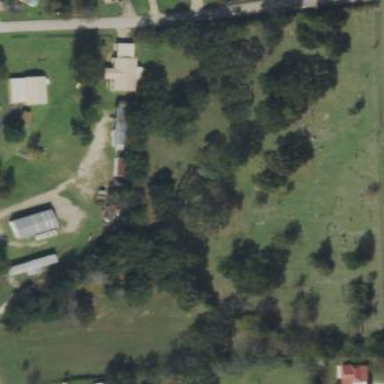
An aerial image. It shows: Cemetery.